Question: I came to know GAE cloud endpoints yesterday. From that time I am trying to generate APIs for my current web application. I am using JPA2.0, I chose one of my entity classes right clicked on it and then "generate Google endpoint class" . So now I have another class for this entity with @API annotations, etc.
But the problem is after deploying the app when I go to : <URL>
the services tab is empty. Same thing when I check it locally(Image below)

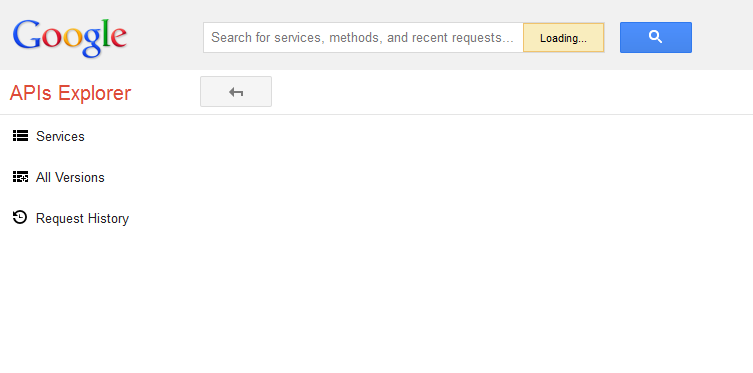
Answer: You need to Generate Cloud Endpoints Library (in Eclipse, right click on the Project, it's under Google) as well.